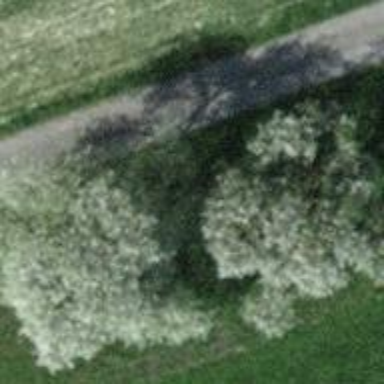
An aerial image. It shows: Single tag "natural: tree."